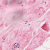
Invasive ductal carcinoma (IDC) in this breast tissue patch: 0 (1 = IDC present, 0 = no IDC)